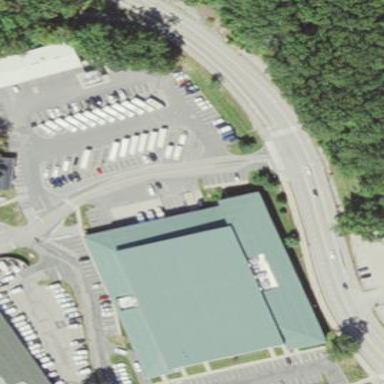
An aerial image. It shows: Building that serves as post depot.